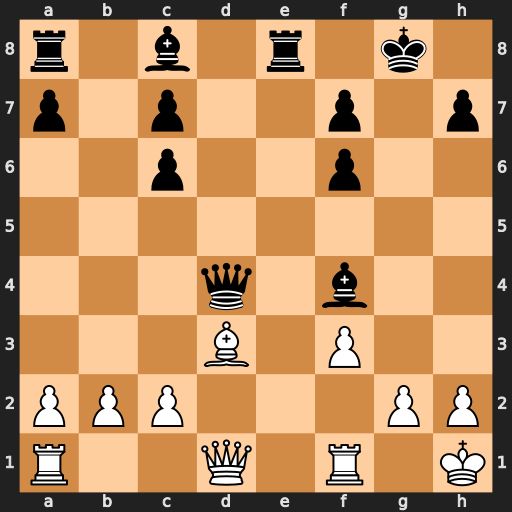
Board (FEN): r1b1r1k1/p1p2p1p/2p2p2/8/3q1b2/3B1P2/PPP3PP/R2Q1R1K
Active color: w
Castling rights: -
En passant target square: -
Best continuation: Bxh7+ Kxh7 Qxd4